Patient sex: F
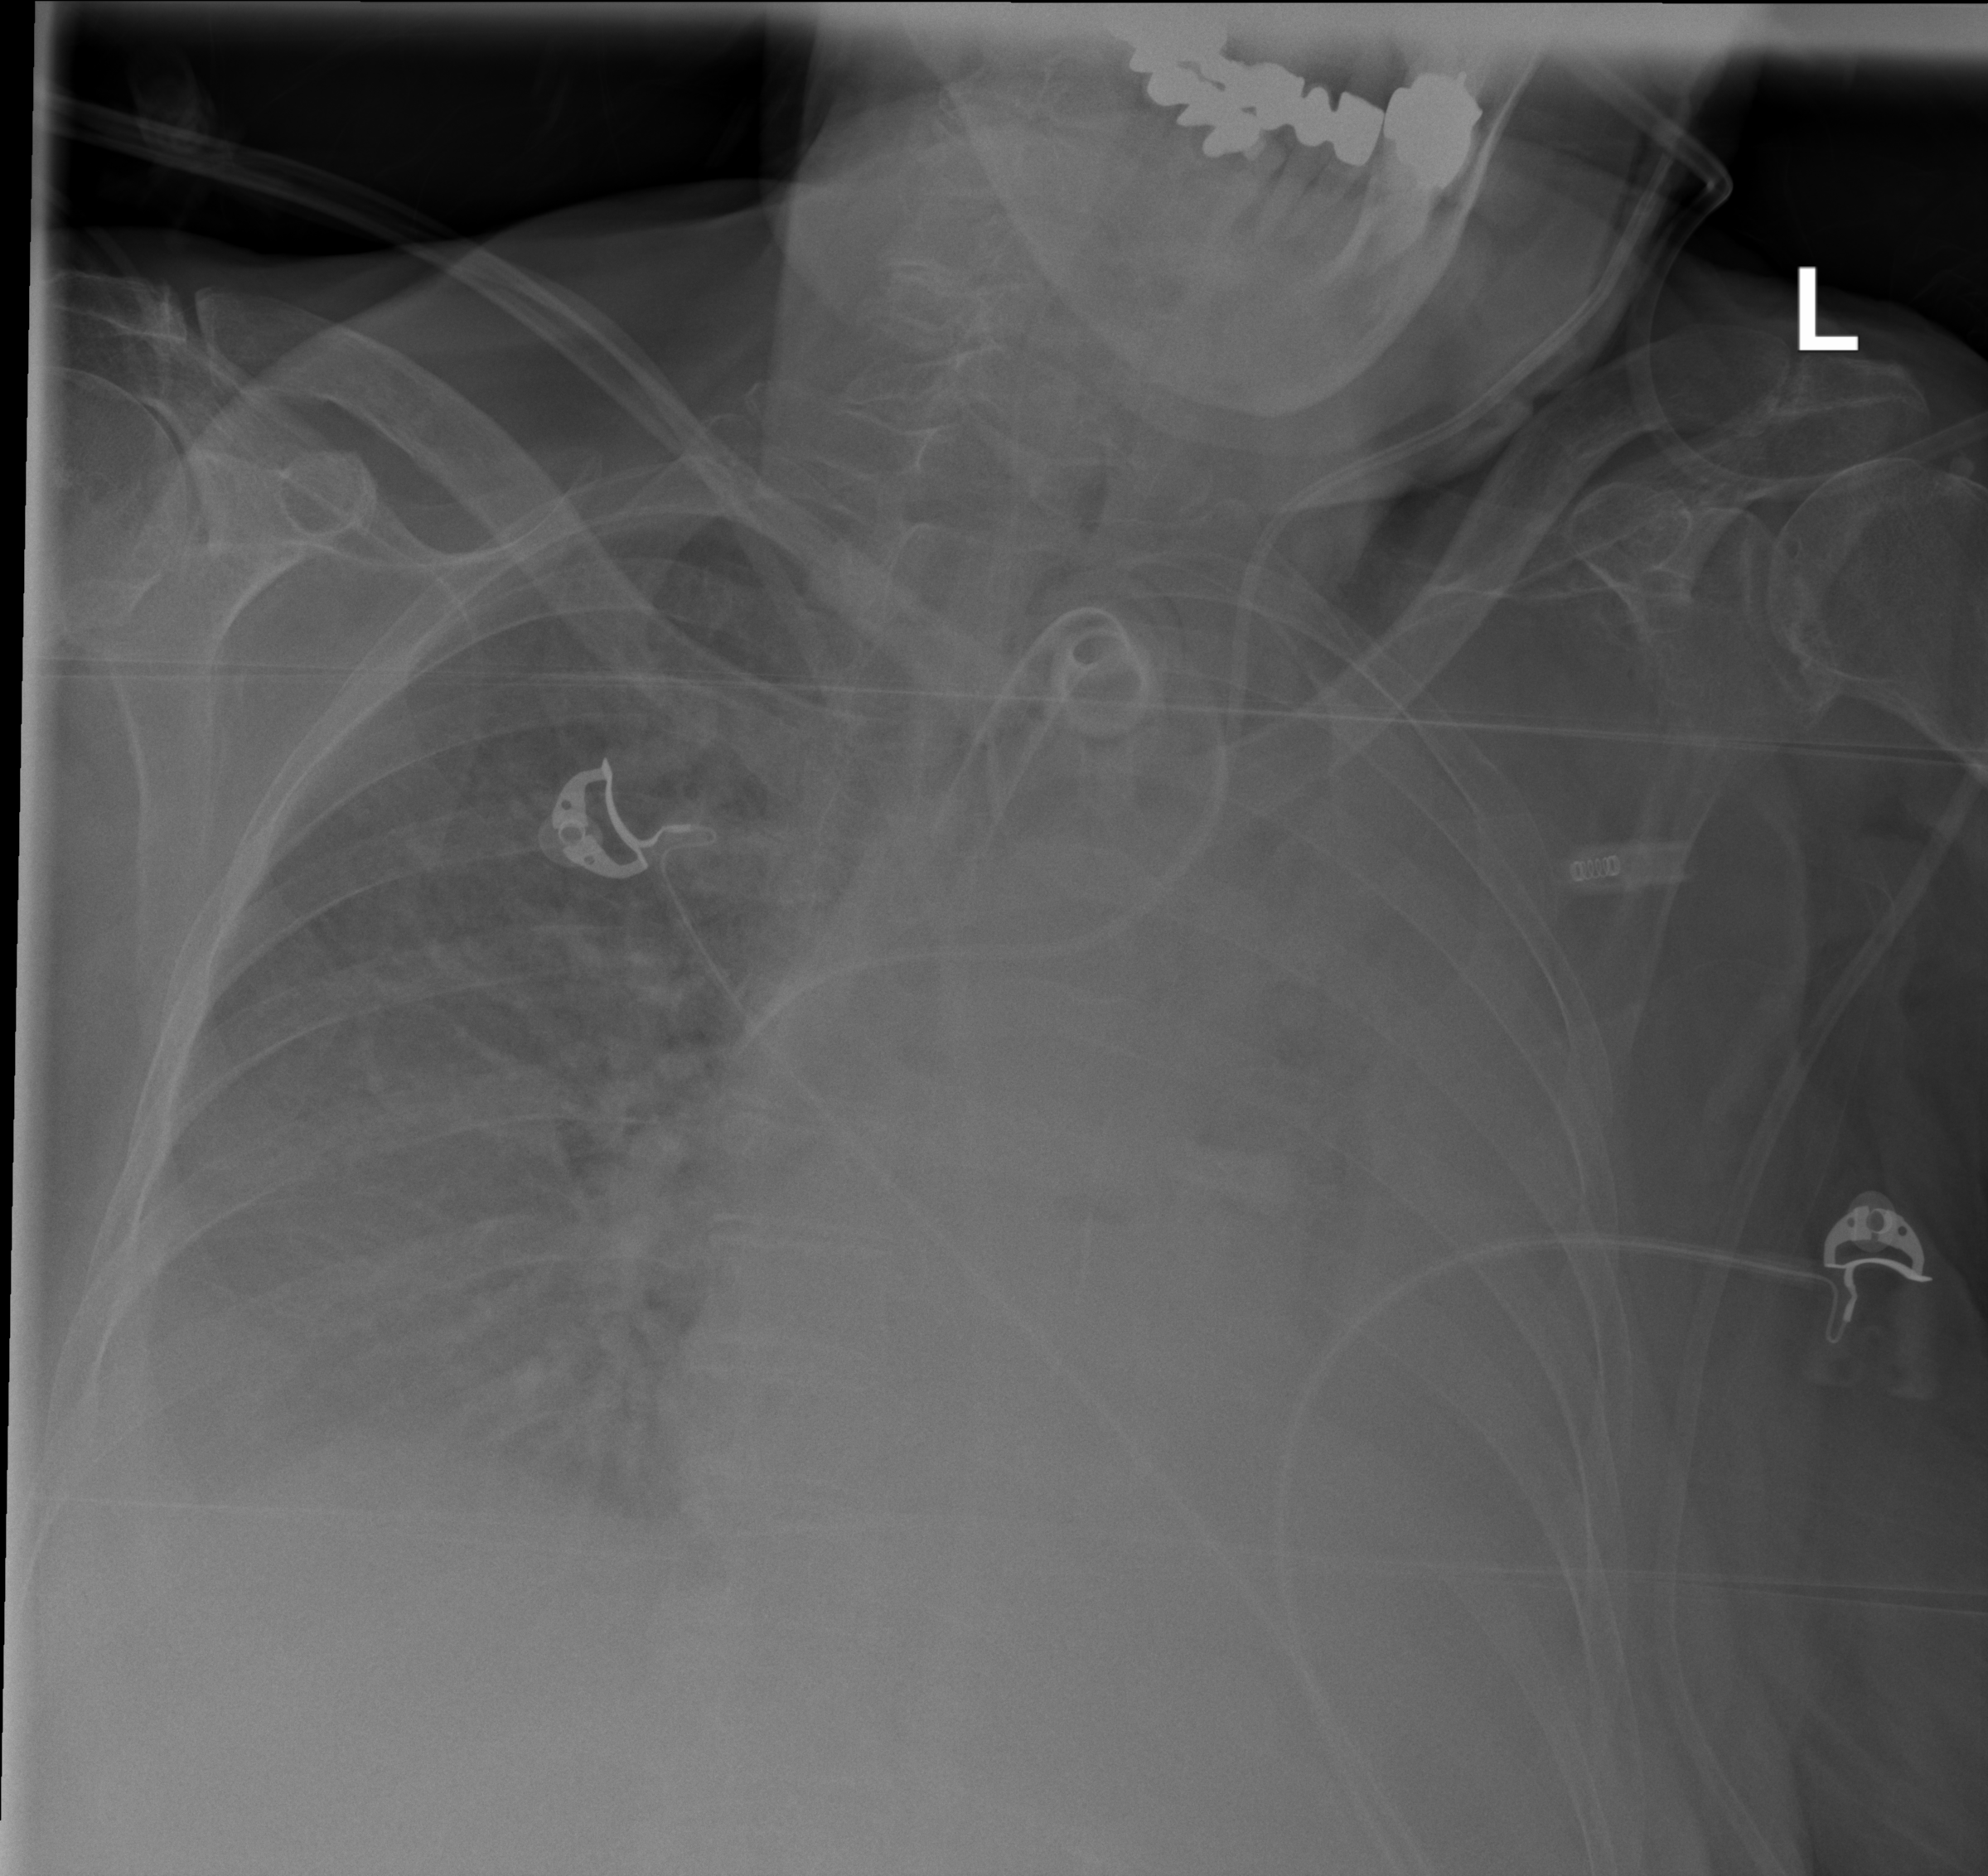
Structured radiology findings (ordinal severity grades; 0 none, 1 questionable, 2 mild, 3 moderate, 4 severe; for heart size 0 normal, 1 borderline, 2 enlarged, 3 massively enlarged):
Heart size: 2
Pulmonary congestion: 2
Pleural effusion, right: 2
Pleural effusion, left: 3
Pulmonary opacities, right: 2
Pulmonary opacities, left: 2
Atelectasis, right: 0
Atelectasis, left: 3